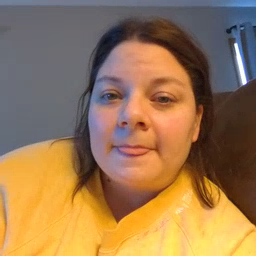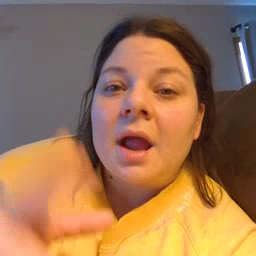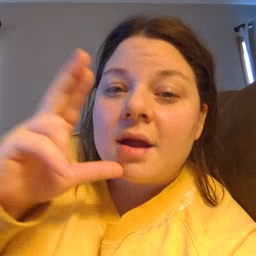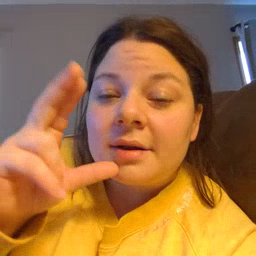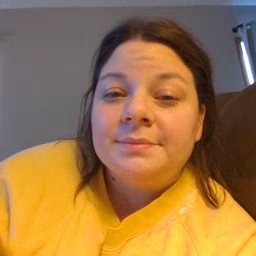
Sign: hen